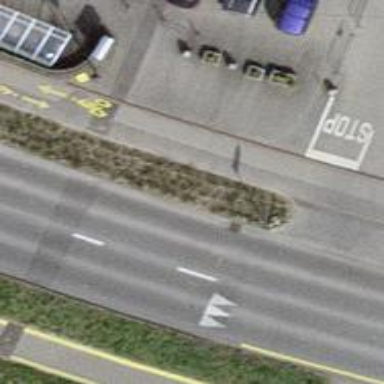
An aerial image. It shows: Asphalt path with sidewalk alongside.